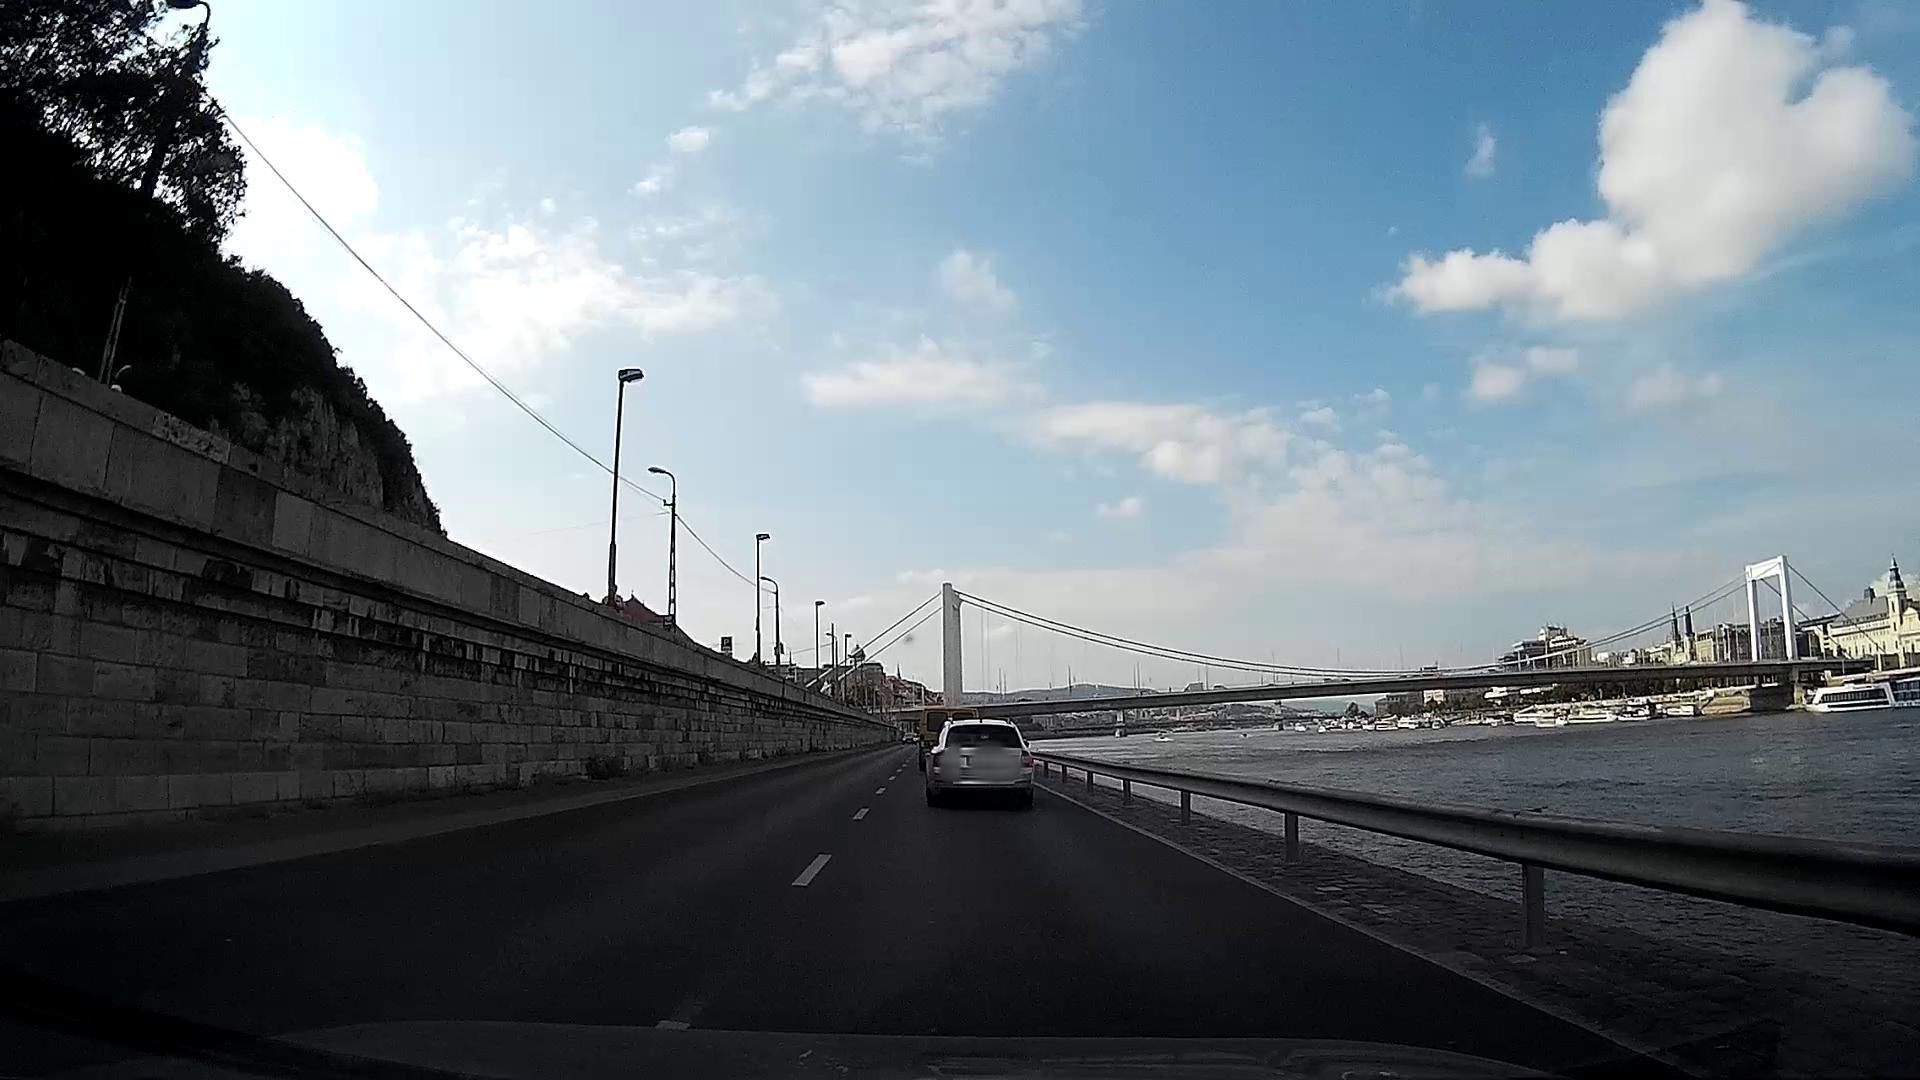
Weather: snowy
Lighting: day
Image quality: good
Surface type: driving surface
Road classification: secondary
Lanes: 2
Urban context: urban centre
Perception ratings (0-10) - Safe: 1.47, Lively: 2.7, Beautiful: 5.85, Boring: 2.97, Depressing: 1.03, Wealthy: 4.26